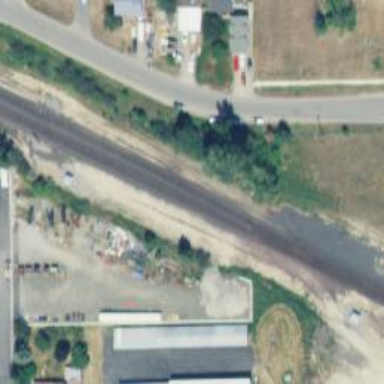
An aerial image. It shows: Railway siding for service.